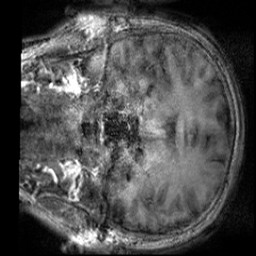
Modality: T1w
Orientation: coronal
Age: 27
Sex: male
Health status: healthy
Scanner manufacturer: siemens
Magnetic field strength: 3 T
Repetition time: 2 s
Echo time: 0.00232 s